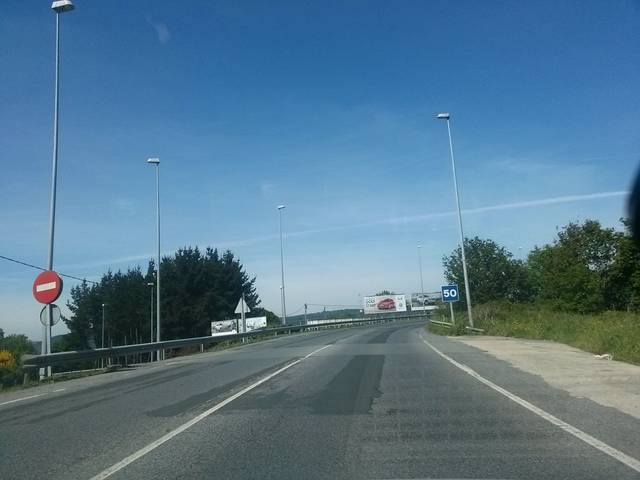
Region: Spain
Coordinates: 43.029, -7.573